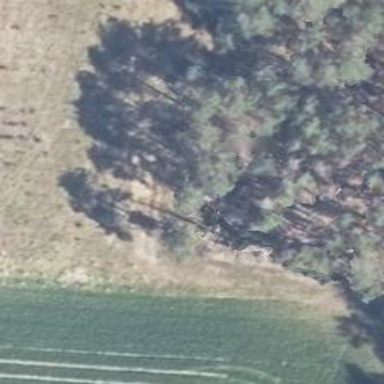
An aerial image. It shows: Hunting stand.